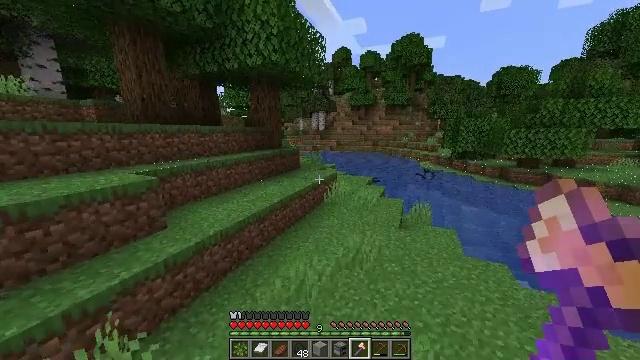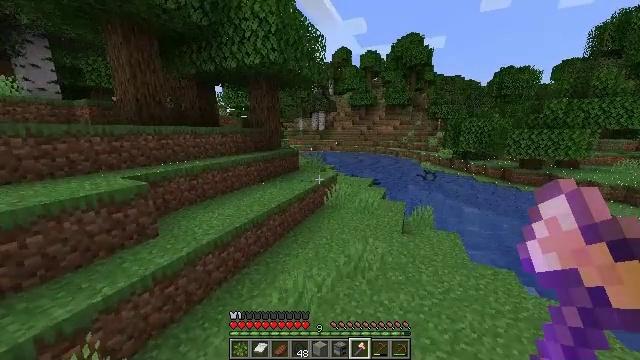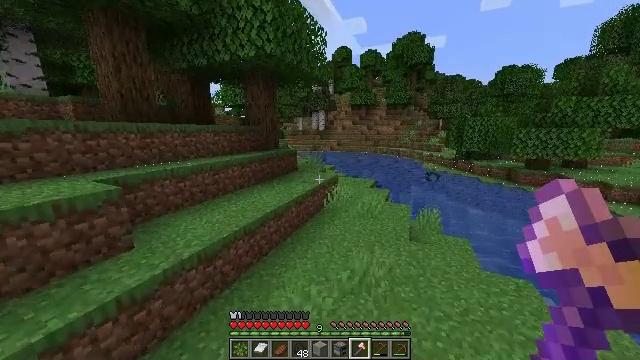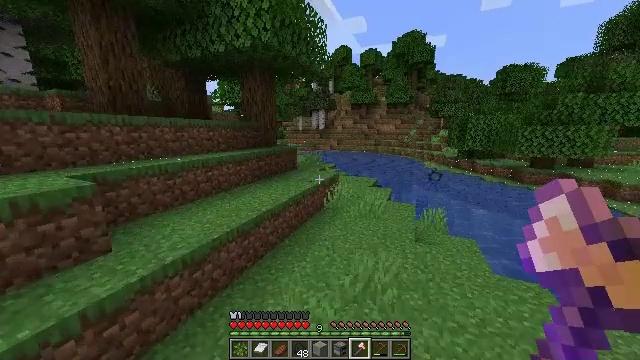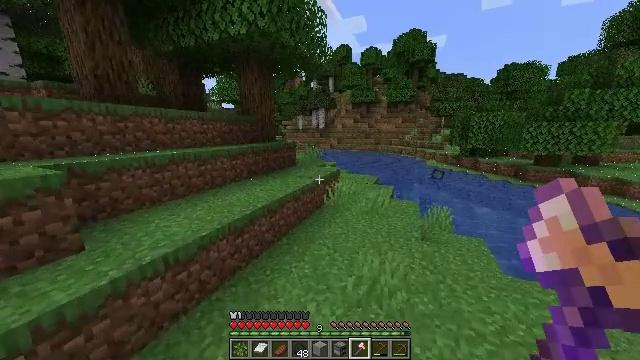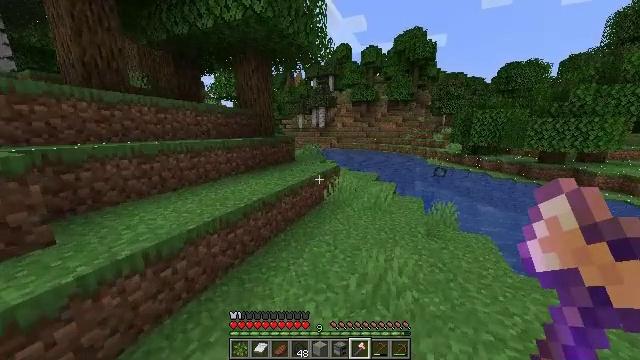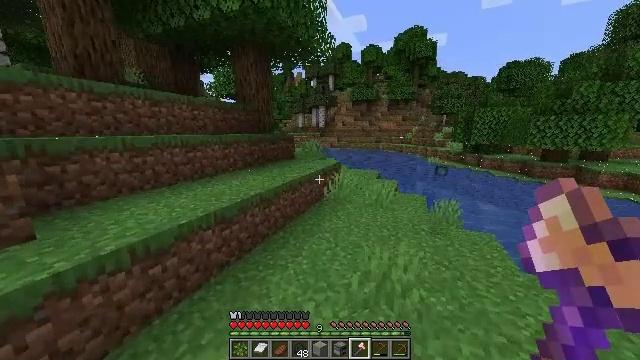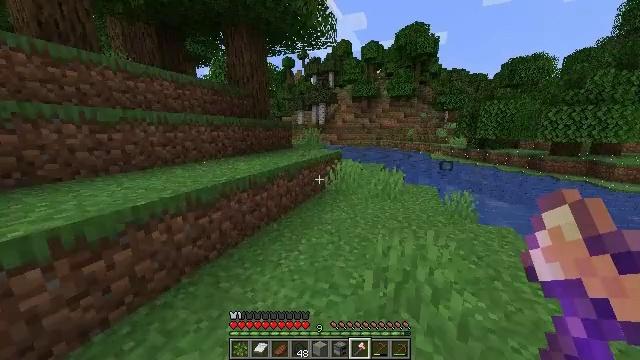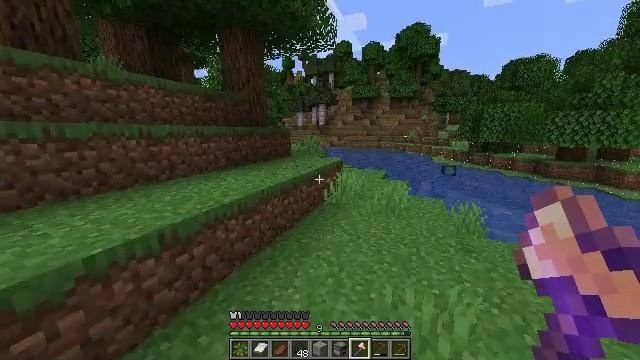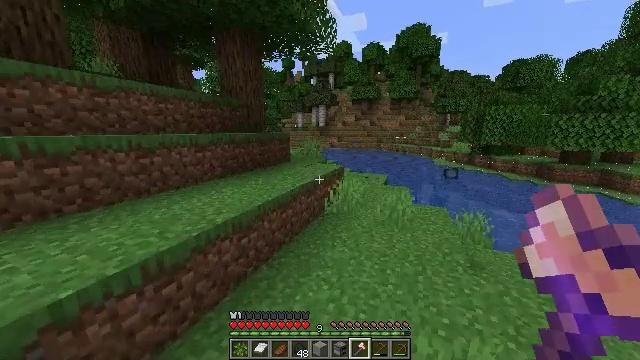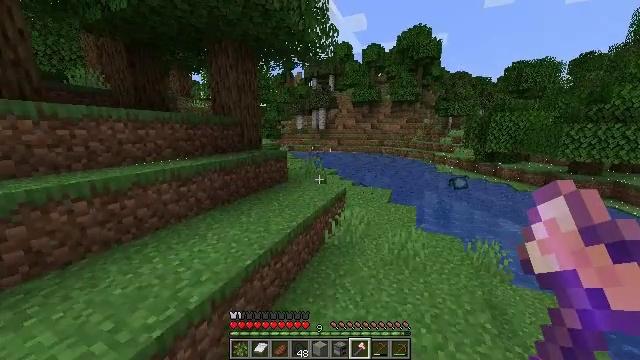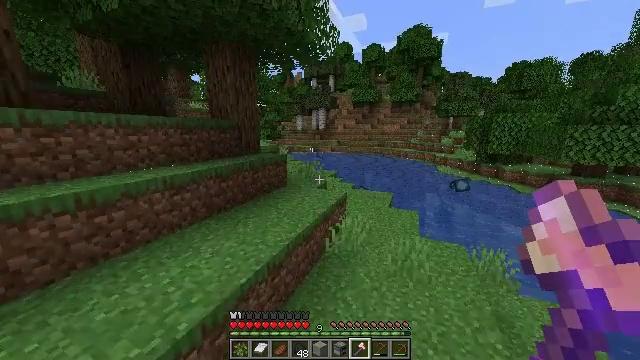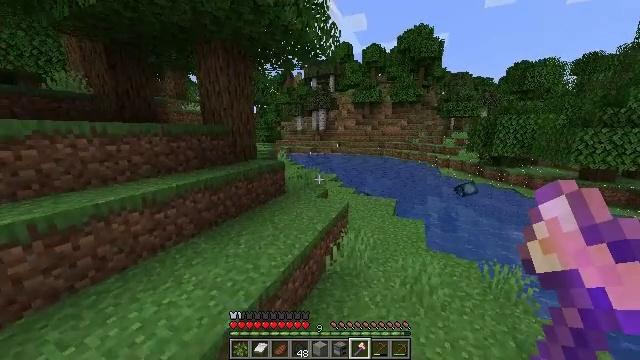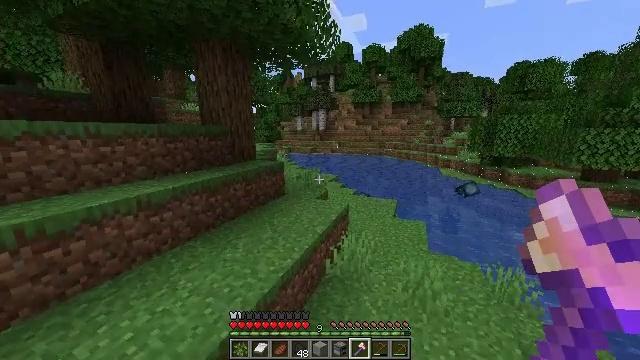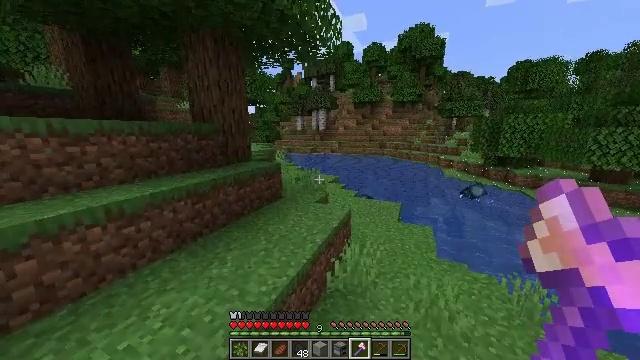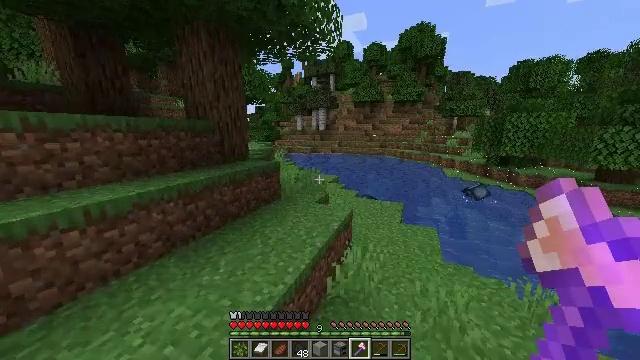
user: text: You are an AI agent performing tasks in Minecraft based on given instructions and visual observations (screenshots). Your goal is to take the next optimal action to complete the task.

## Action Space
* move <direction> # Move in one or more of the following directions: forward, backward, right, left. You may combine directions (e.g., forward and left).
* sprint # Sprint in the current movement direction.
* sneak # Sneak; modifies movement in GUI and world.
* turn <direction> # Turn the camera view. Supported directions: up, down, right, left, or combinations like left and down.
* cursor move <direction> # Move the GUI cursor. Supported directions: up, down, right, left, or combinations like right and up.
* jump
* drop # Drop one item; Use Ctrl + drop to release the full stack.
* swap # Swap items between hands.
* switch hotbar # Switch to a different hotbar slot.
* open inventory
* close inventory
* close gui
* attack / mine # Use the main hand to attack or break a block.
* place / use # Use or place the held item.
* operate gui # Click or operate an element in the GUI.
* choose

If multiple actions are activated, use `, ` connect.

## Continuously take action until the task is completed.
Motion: motion action
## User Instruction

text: Remove oak leaves from branches.
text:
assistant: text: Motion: move forward, jump
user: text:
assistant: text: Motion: move forward, jump
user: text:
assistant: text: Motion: move forward, jump
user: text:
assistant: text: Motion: move forward, sprint, jump
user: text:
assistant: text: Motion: move forward, sprint, jump
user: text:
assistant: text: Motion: move forward, sprint, jump
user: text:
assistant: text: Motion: move forward, sprint, jump
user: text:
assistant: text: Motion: move forward, jump
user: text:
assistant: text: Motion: move forward, jump
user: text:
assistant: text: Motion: move forward, jump
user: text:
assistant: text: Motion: move forward, jump
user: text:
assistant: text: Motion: move forward, jump
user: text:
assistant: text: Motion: move forward, jump
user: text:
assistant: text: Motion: move forward, sprint, jump
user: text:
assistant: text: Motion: move forward, sprint, jump
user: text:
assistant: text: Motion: move forward, sprint, jump
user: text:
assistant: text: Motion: move forward, sprint, jump
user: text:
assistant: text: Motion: move forward, jump
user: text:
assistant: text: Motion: move forward, jump
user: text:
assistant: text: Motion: move forward, jump
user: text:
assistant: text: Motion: move forward, jump
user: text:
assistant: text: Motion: move forward, sprint, jump
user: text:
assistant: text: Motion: move forward, sprint, turn left, jump
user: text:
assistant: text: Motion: move forward, sprint, jump
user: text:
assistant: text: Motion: move forward, sprint, turn left, jump
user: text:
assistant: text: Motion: move forward, sprint, turn left, jump
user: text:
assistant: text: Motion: move forward, turn left, jump
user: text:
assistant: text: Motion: move forward, turn left, jump
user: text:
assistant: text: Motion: move forward, turn left, jump
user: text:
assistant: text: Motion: move forward, turn left, jump